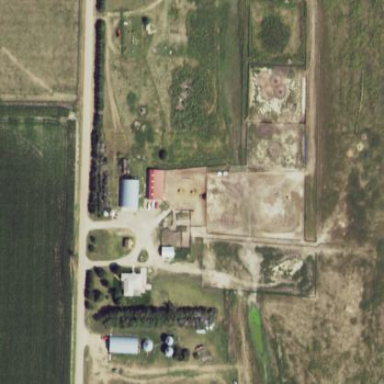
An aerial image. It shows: Farmyard area.